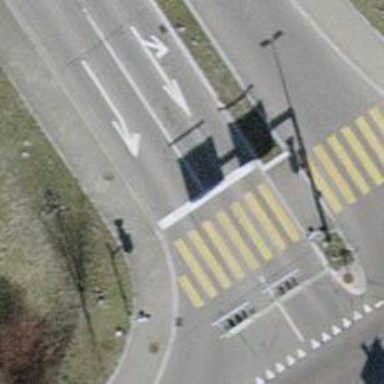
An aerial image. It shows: Road with traffic signals.